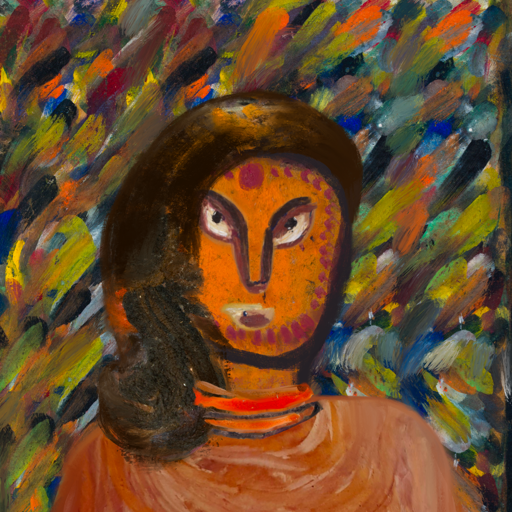
Background: An_Impression, Head And Neck Front: Doll, Face Front: After_Raid, Bust: Pious_Lady, Hair Front: Gypsy_Queen, Head Accessory: Blank, Second Necklace: Blank, Necklace: Experience, Baby: Blank